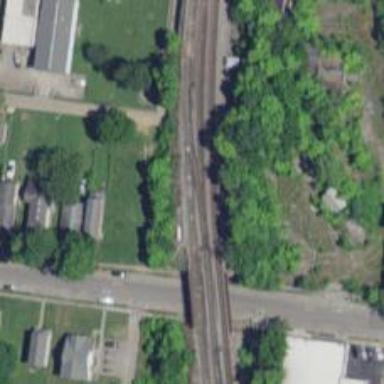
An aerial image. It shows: Railway siding with rails.